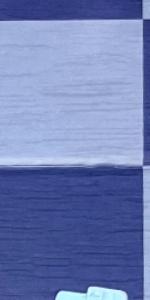
Label: Empty